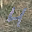
Label: 4